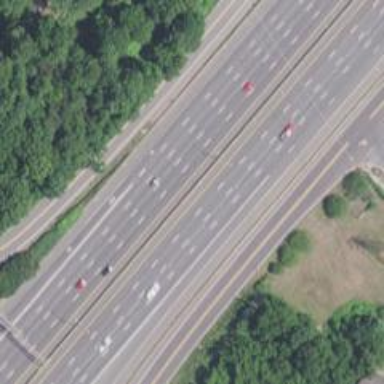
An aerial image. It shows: Motorway junction.